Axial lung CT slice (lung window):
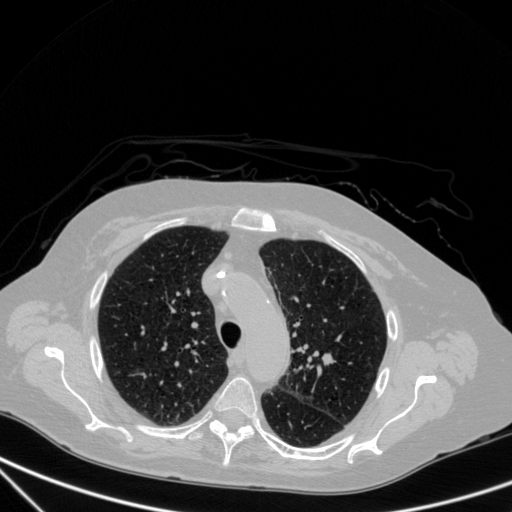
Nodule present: yes
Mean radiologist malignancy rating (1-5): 3.5